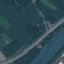
Land use / land cover class: Highway